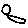
Label: bird